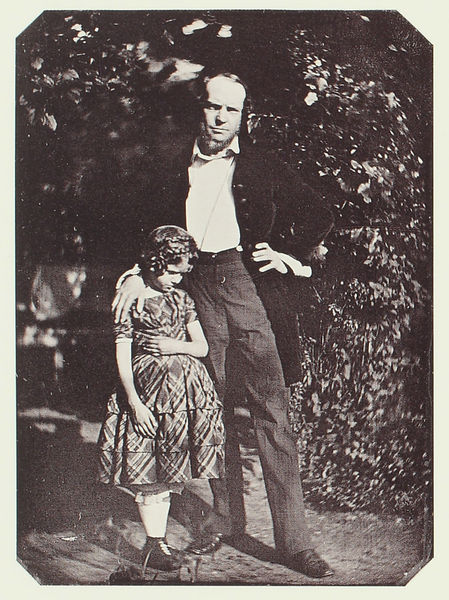
Titel: Ich selbst mit der kleinen Louise in Hamburg / Moi-meme con la petite Louise a Hambourg
Künstler: H.L.E. Blewend
Schlagwörter: baum, mann, schatten, mädchen, frisur, kleid, licht, park, bart, hose, jacke, stehen, busch, mantel, stehend, kind, tochter, vater, knopf, sommer, bank, sepia, zopf, foto, fotografie, photographie, karos, schwarz weiss, stiefel, demütig, stufenrock, demütigf